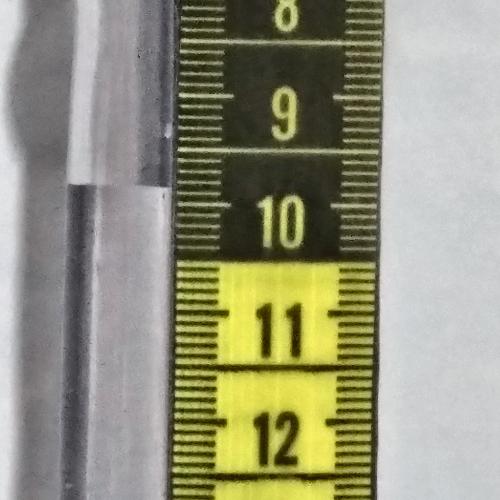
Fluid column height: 9.9 cm